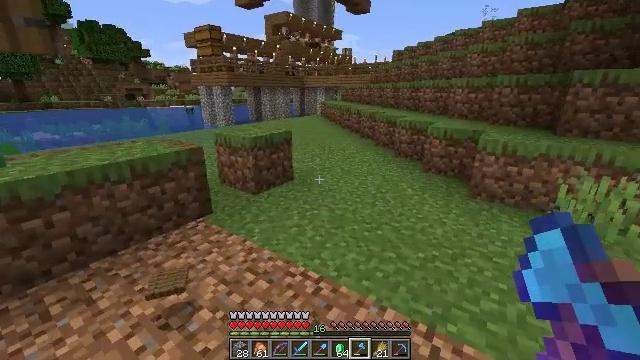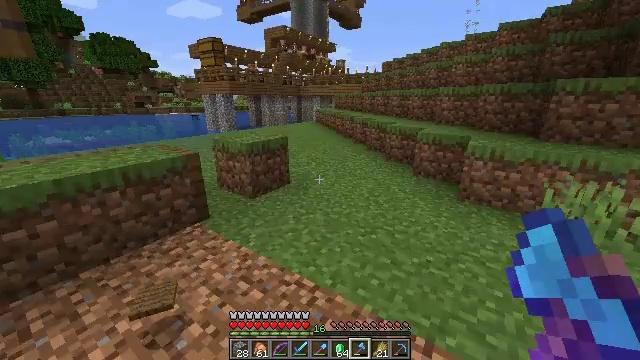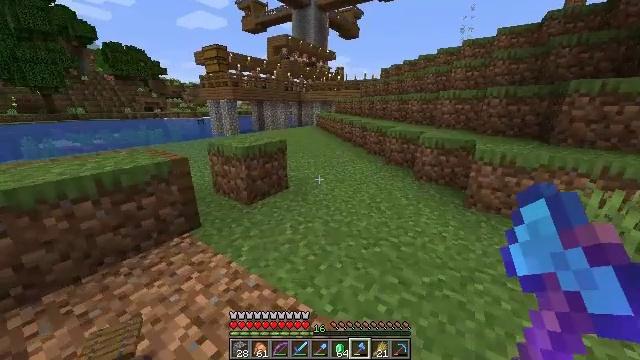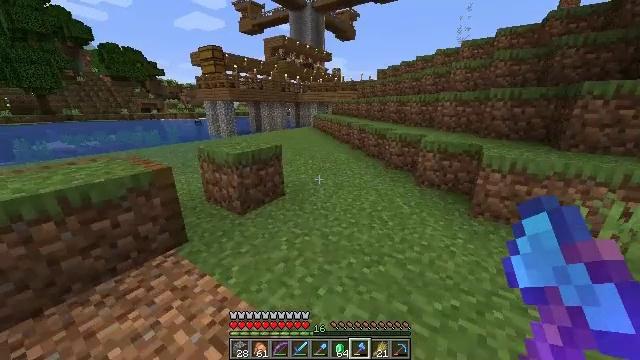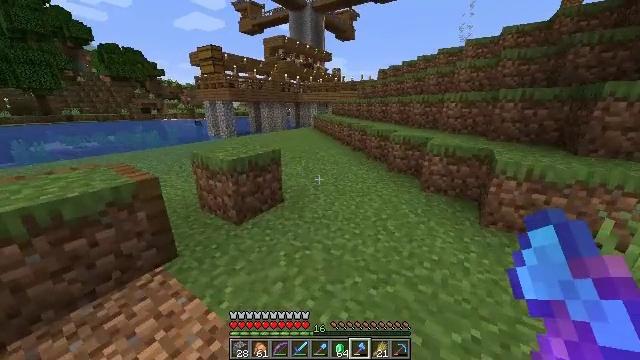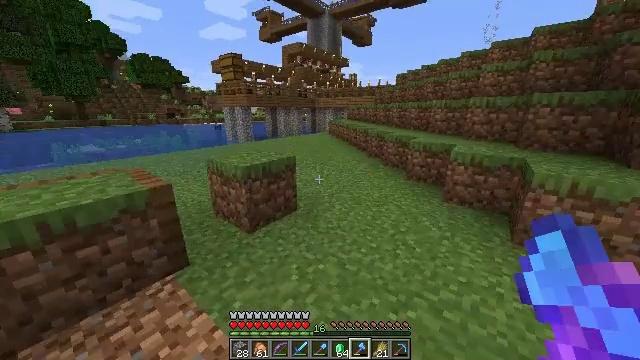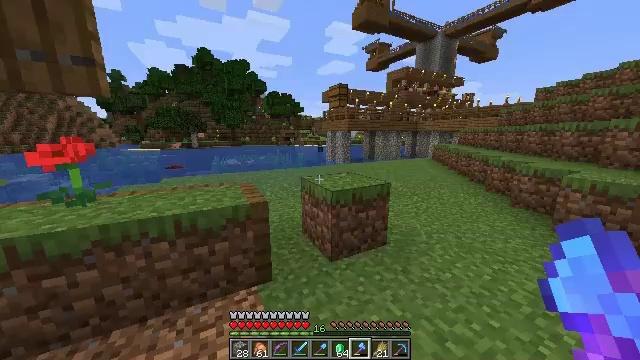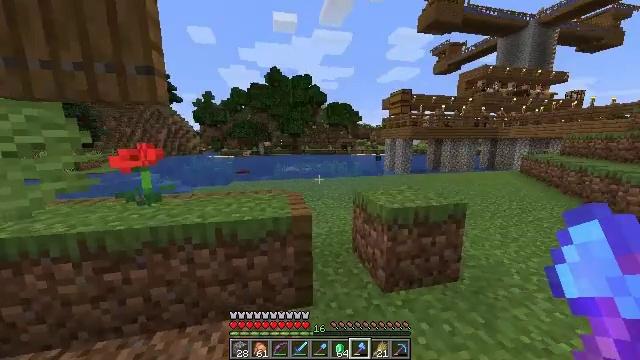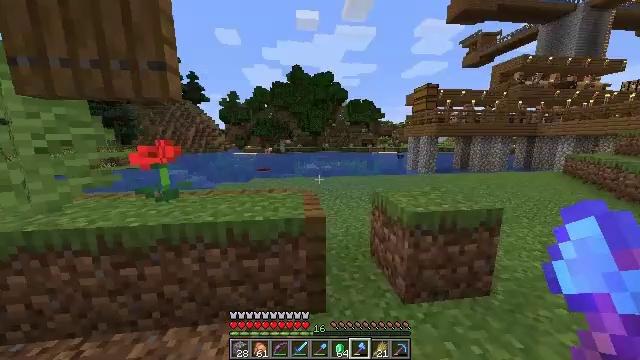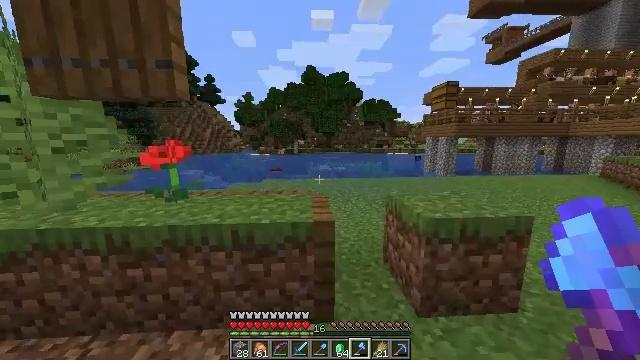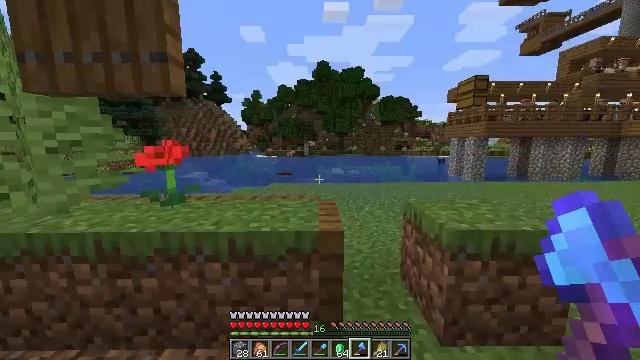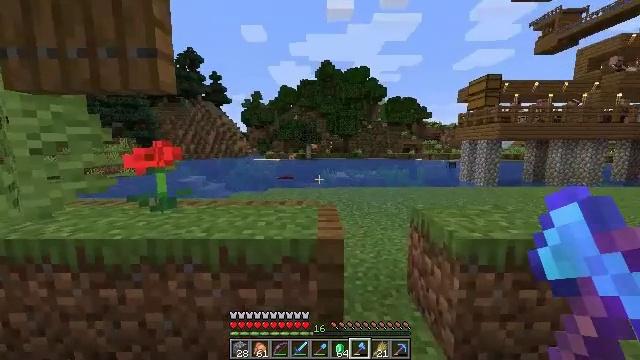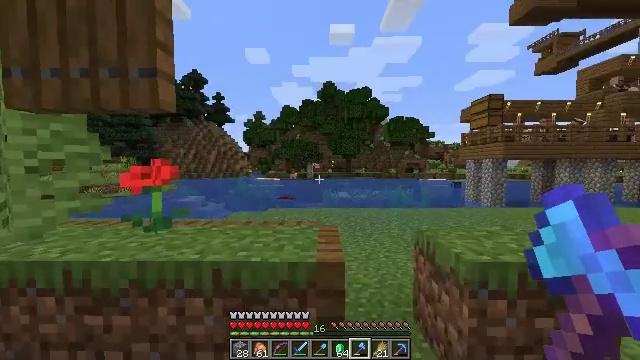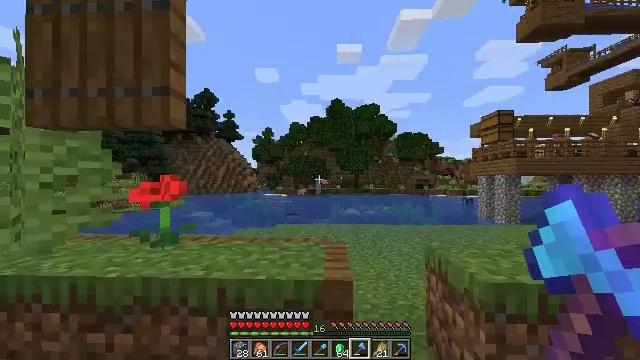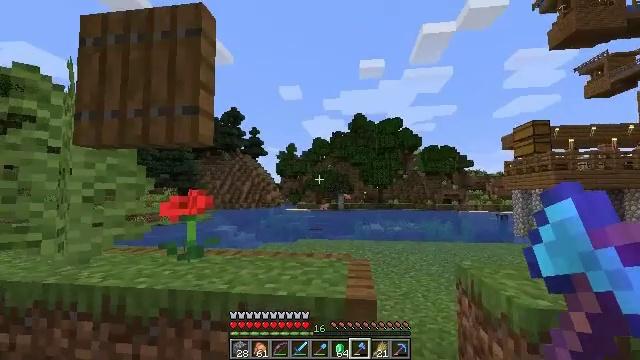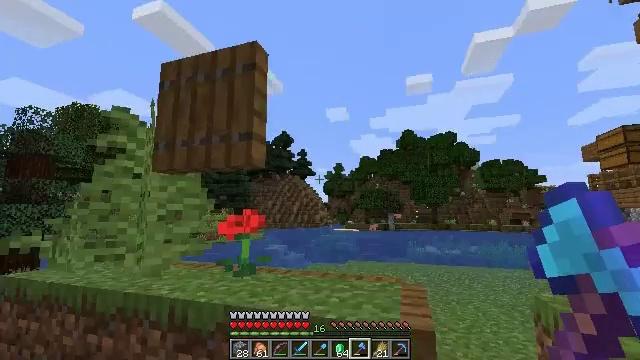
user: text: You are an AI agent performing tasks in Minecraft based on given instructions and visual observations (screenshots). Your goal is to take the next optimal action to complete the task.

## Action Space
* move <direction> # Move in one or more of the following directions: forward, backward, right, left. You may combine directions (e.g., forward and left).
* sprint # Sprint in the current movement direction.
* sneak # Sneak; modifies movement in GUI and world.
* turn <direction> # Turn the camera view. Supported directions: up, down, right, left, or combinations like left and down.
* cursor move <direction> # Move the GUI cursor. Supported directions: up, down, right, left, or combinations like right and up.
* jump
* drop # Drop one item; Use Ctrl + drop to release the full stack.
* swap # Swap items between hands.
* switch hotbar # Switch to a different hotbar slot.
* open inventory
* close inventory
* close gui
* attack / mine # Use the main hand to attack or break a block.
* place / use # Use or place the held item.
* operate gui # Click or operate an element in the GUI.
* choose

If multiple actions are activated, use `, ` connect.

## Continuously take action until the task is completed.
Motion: motion action
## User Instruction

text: Remove the large fern from the terrain.
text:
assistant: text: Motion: move forward, sprint, turn right
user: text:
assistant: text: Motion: move forward, sprint
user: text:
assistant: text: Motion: move forward
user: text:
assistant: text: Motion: move forward
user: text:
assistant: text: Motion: move forward, turn left and up
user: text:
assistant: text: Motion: move forward, turn left and up
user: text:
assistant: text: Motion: move forward, turn left and up
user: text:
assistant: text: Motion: turn left
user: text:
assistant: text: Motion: turn left
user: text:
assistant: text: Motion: turn left and up
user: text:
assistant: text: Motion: turn up
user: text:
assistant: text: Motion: turn up
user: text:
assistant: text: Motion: turn left and up
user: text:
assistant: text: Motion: turn left and up
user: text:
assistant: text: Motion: turn left and up
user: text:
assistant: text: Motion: move forward, turn left and up
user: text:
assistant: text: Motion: move forward, turn left and up
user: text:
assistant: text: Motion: move forward, turn left
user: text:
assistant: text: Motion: move forward, turn left
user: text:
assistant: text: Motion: move forward
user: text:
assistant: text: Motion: attack / mine
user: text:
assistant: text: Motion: turn right and up, attack / mine
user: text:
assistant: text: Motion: turn right and up, attack / mine
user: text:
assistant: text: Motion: turn right, attack / mine
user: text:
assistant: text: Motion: attack / mine
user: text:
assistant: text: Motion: attack / mine